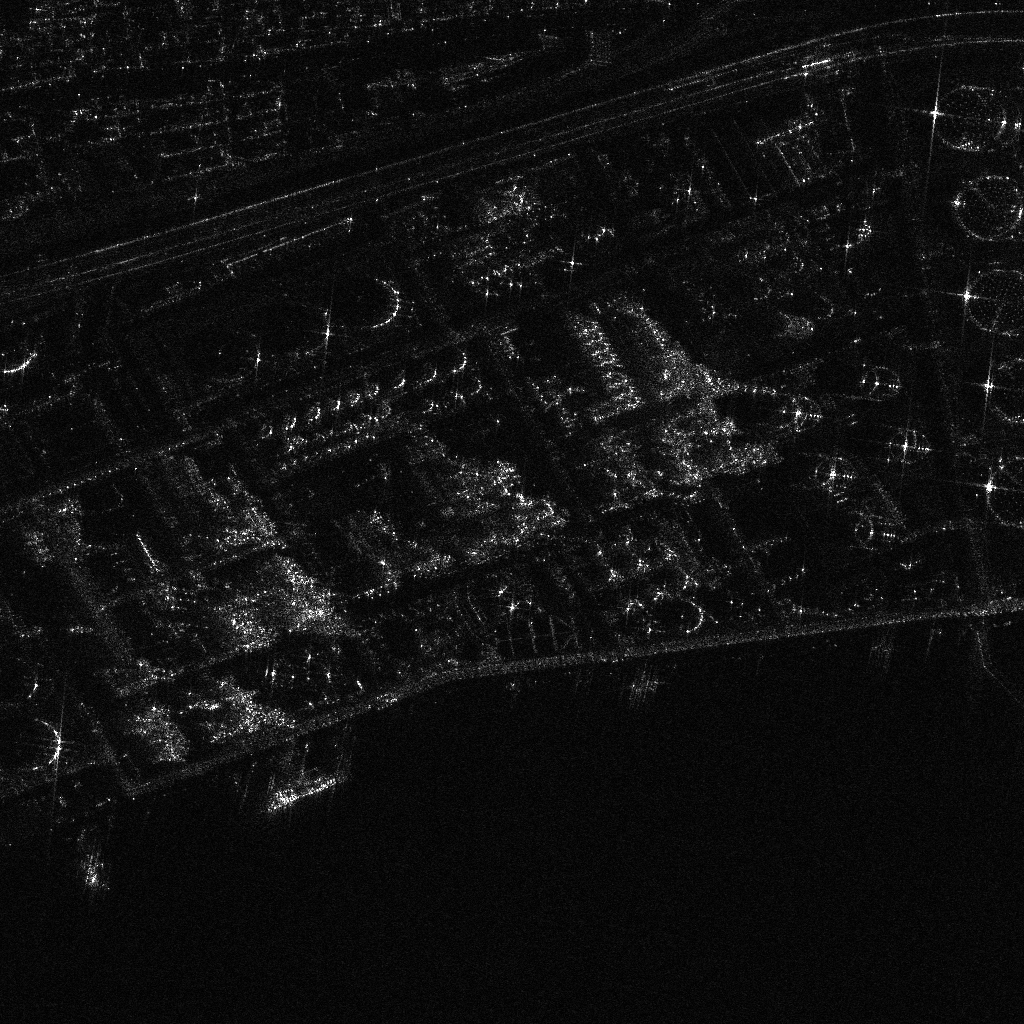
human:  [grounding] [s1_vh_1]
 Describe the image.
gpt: In the satellite image, there is  <ref>1 large container </ref> <box>[[27, 72, 30, 81, 73]]</box> located at bottom left.